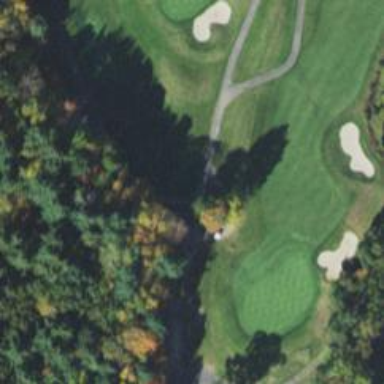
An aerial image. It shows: Path for both road and golf.